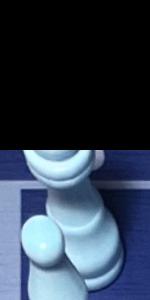
Label: King_White